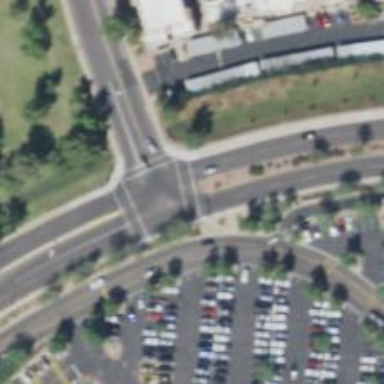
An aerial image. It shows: Solid stop line on the road marking.